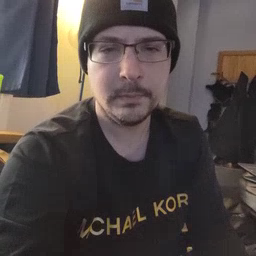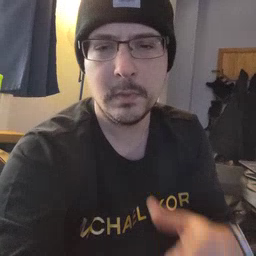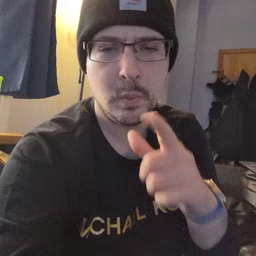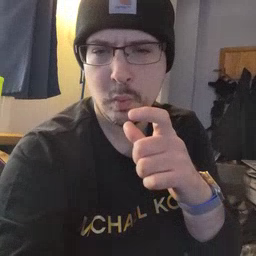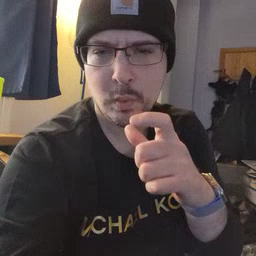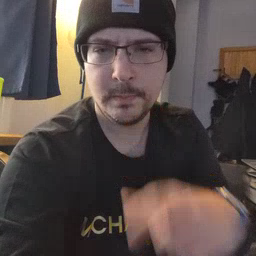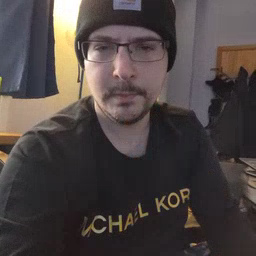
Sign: who